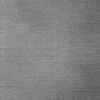
Atmospheric dust classification: dusty